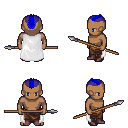
a pixel art fantasy rpg character, male body template, human, dark skin, white cape, robe skirt, blue short mohawk hairstyle, maroon shoes, spear, four views (front, back, left, right), 2x2 character sprite sheet, small pixel art, hard edges, no anti-aliasing